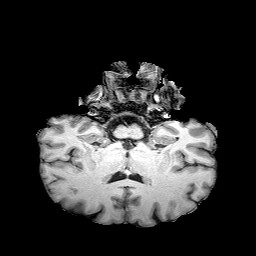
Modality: T1w
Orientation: sagittal
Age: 55
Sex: male
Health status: healthy